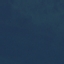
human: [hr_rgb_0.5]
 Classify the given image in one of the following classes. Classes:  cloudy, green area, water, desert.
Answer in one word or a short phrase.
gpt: water